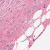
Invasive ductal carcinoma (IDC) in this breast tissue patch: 0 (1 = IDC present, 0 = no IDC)